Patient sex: M
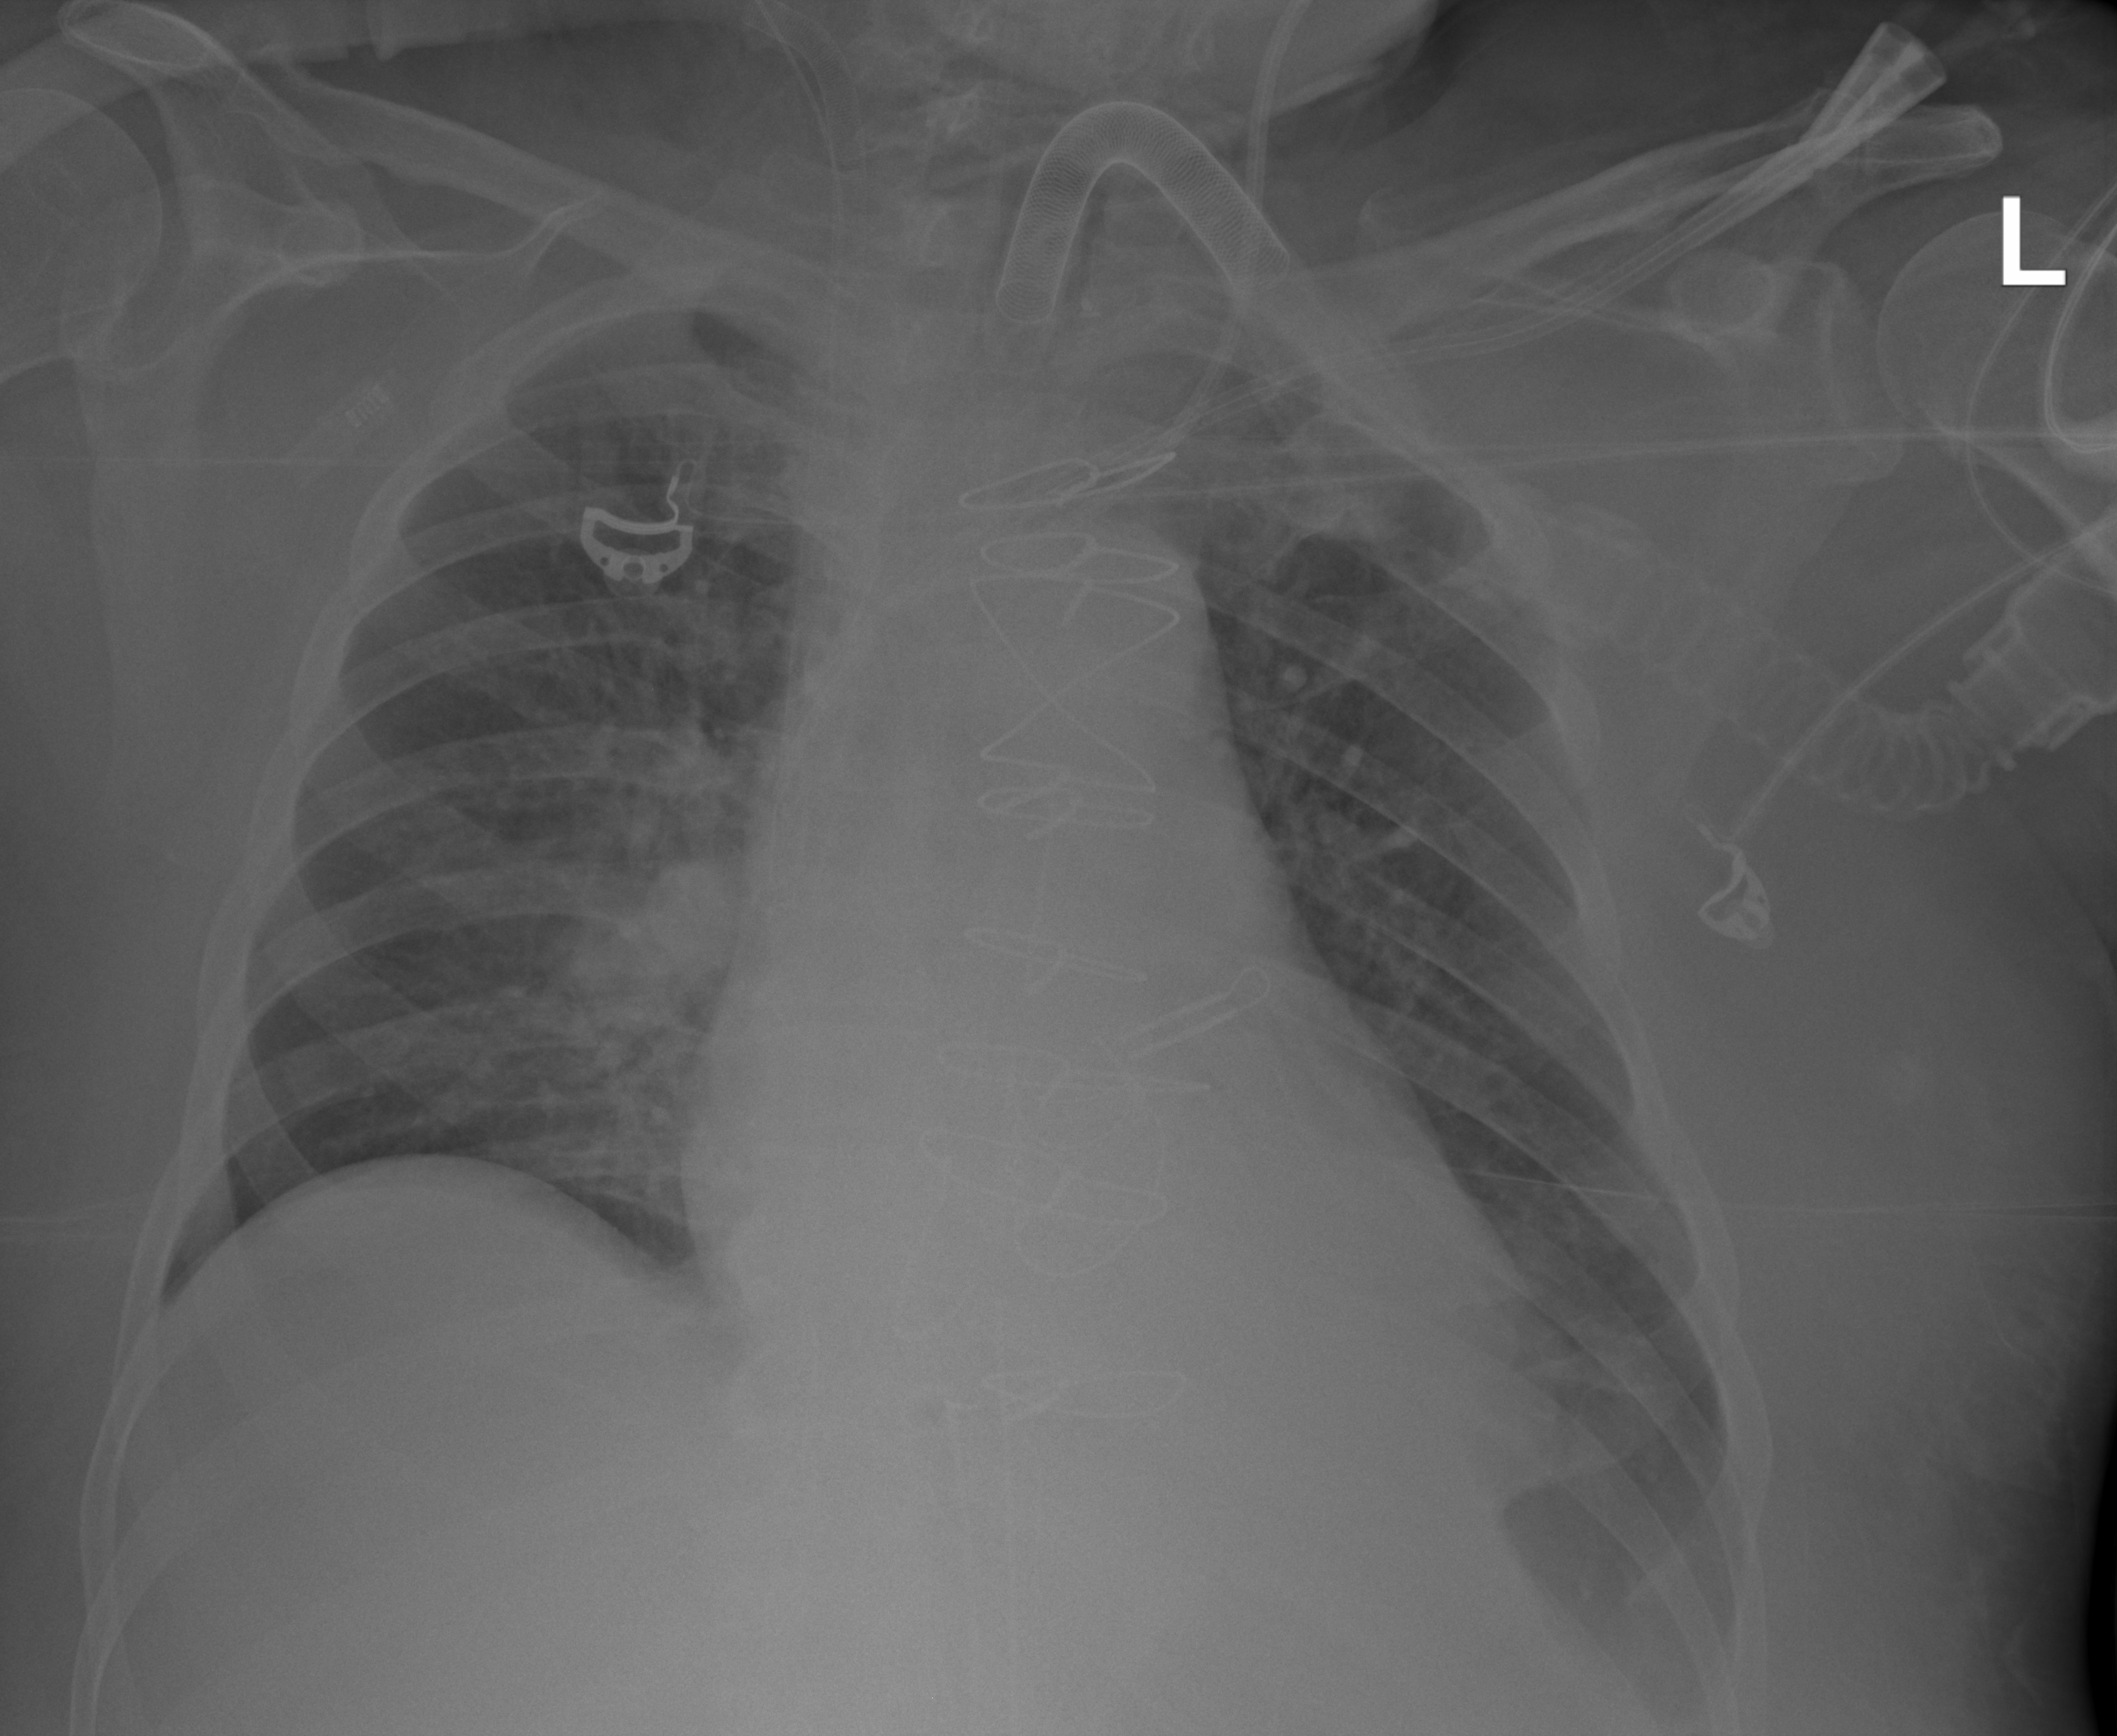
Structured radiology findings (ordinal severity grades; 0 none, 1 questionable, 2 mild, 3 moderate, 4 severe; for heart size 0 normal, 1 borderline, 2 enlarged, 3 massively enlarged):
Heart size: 2
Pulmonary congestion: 2
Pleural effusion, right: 0
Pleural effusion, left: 2
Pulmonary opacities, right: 2
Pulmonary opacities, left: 0
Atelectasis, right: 2
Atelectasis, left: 2